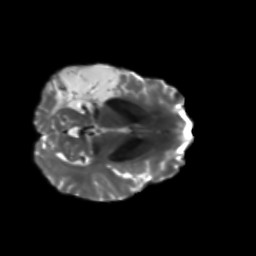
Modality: T2w
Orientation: axial
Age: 59
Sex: female
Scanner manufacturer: siemens
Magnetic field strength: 3 T
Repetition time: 5.25 s
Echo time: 0.08 s